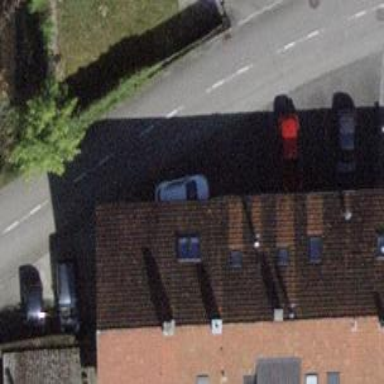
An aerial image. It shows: Terrace building with tiled roof.